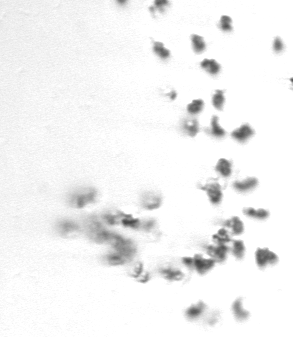
Label: Phaeocystis